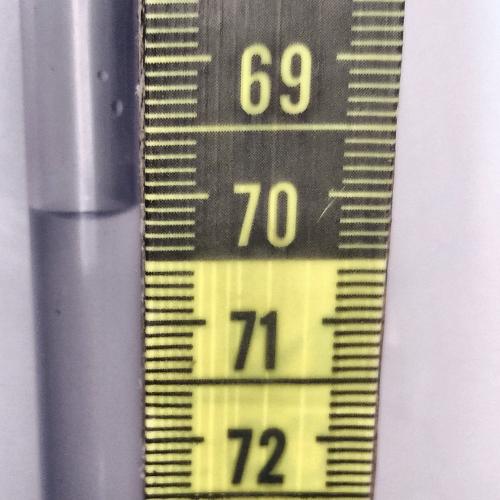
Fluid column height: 70.1 cm